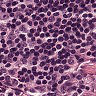
Metastatic tissue present: no